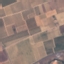
Land use / land cover class: PermanentCrop